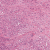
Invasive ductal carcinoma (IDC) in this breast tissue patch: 1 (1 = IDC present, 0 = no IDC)